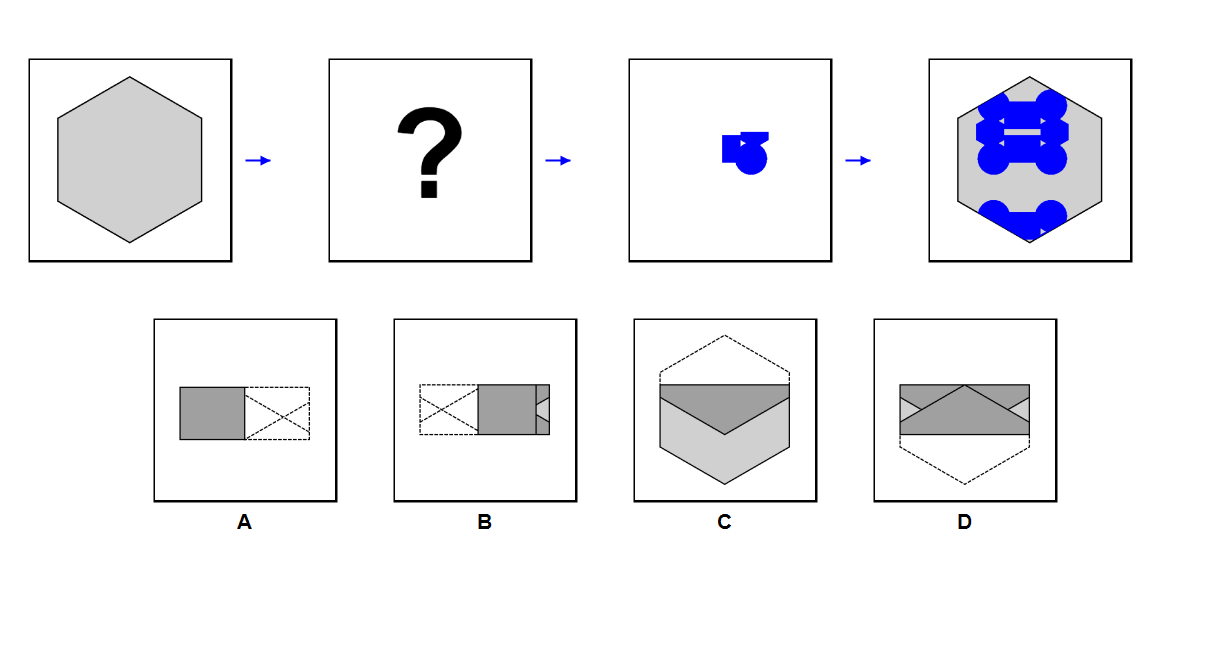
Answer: A